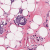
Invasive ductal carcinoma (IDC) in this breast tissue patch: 1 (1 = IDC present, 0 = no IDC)